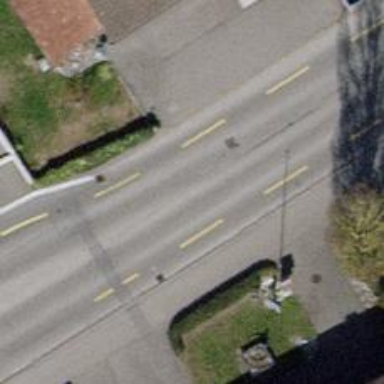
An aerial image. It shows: Tertiary road with asphalt surface and designated cycle lane.